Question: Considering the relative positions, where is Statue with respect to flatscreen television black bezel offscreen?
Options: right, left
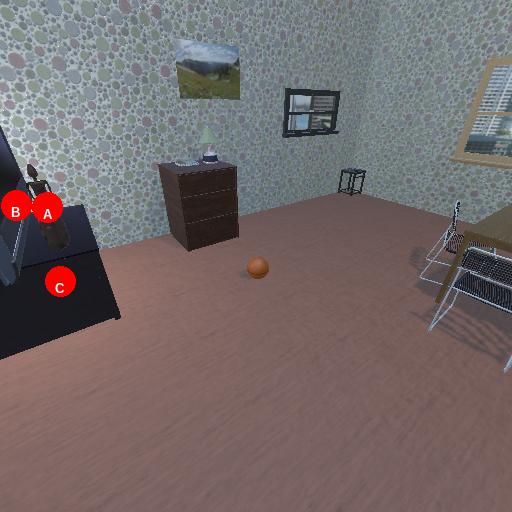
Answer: right